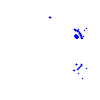
Particle: kaon